Question: I want to change the text on the diagonals produced by the following code in R (I want to change the text showing Sepal.Length, Sepal.Width, Petal.Length and Petal.Width).

I've tried inserting something for the diag.panel argument in the "pairs" function, but have had no luck with that.
'''
#Extracts the iris species column from the iris dataset
iris_class = iris$Species
#Change the class from characters to numerical values for indexing
# #1 = Iris-setosa
# #2 = Iris-versicolor
# #3 = Iris-virginica
class_to_number = as.numeric(factor(iris_class))
#A function to show the linear regression line in each graph
upper_panel_regression_line = function(x,y, ...){
points(x,y,...)
linear_regression = lm(y~x)
linear_regression_line = abline(linear_regression)
}
#A function to calculate and show the R-squared value of each panel
lower_panel_r_squared = function(x, y, ...){
usr <- par("usr"); on.exit(par(usr))
par(usr = c(0, 2, 0, 2))
r = cor(x, y)
r_squared = round(r^2, digits = 2)
text_of_r_squared = paste0("R-squared = ", r_squared)
text(1, 1, text_of_r_squared)
}
pairs(iris[1:4], main = "Predicting Iris Class",
lower.panel=lower_panel_r_squared, upper.panel =
upper_panel_regression_line, col=c("red","blue","green") [class_to_number])
'''
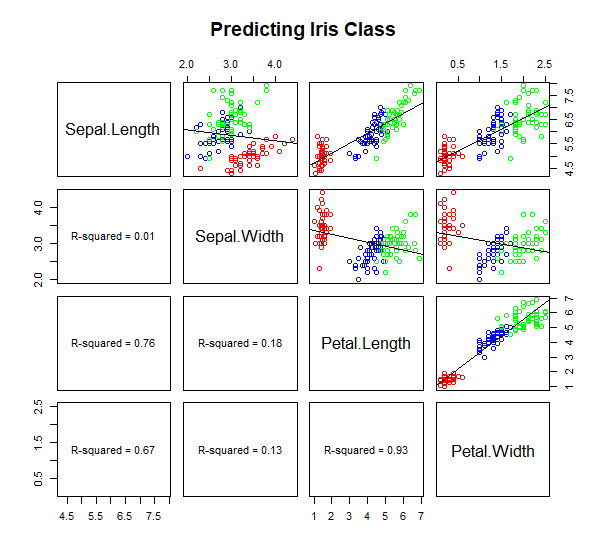
Answer: This is pretty close to @Axeman, but I thought a more programmatic way of assigning new labels would help.
First, as always, you can just change the column names of the data going in, with 'colnames' or 'setNames' or just 'names'. I'm assuming this is not the solution you want.
Using the 'text.panel=' argument is a little troublesome in that it must be pre-defined to "know" what the labels should be, either by comparing with the old labels or by knowing the position. Instead of trying to be uber fancy, I suggest a slight-fancy way of doing it.
As you can see in @Axeman's answer (and in the documentation for '?pairs'), normally 'text.panel=' and other arguments take a function, but no arguments to that function are user-controllable, so we'll define a function that takes first the new labels to use, then returns a function that is handed to 'pairs'.
'''
my.text.panel <- function(labels) {
function(x, y, lbl, ...) {
if (lbl %in% names(labels)) lbl <- labels[[lbl]]
text(x, y, lbl, ...)
}
}
pairs(iris[1:4], main = "Predicting Iris Class",
text.panel = my.text.panel(c(Sepal.Length="Slen", Sepal.Width="Swid",
Petal.Length="Plen", Petal.Width="Pwid")),
lower.panel = lower_panel_r_squared,
upper.panel = upper_panel_regression_line,
col=c("red","blue","green") [class_to_number])
'''
With this function, you can specify all, some, or none of the labels; the default here is to use the previous label if a new mapping is not found, but that could easily be extended in the function to control other methods.
The result:
<URL>
I originally kept the 'mean(x)' and such from @Axeman's answer, but since the otherwise default behavior (using an internally-defined function named 'textPanel') seems to expect single numbers and not vectors, I believe 'mean' is unnecessary (though not problematic).